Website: apple
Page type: address-validator
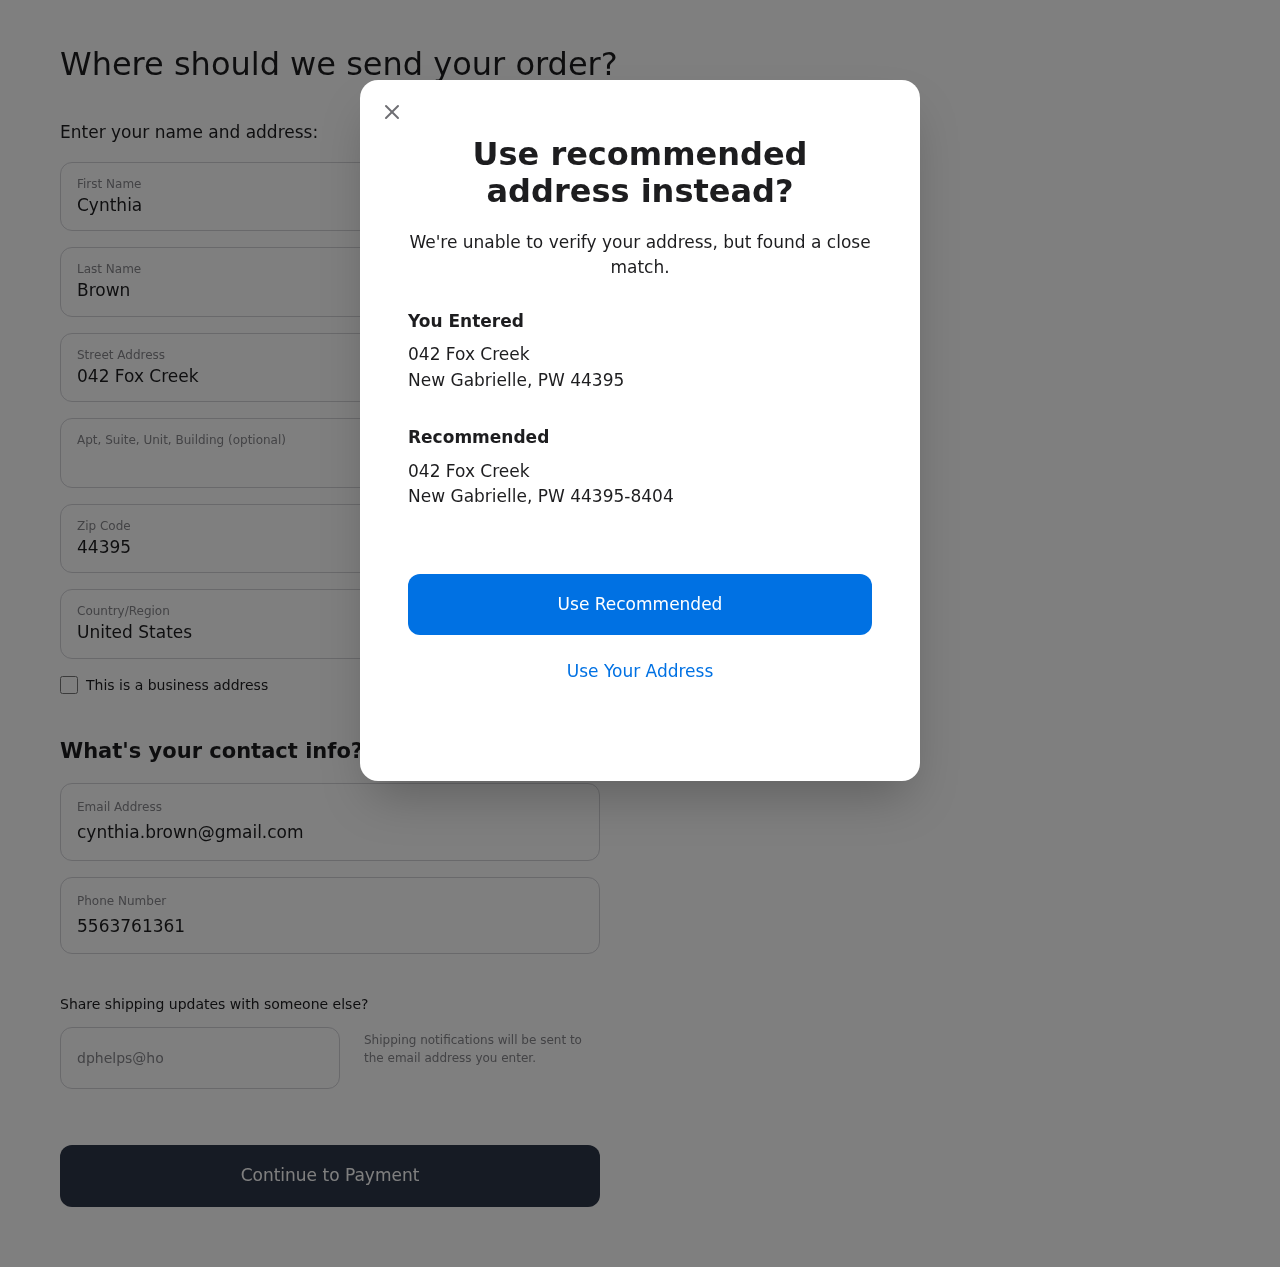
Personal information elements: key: PII_CITY
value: New Gabrielle
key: PII_COUNTRY
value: United States
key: PII_EMAIL
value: cynthia.brown@gmail.com
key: PII_FIRSTNAME
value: Cynthia
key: PII_GIFT_EMAIL
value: dphelps@hotmail.com
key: PII_LASTNAME
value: Brown
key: PII_PHONE
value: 5563761361
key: PII_POSTCODE
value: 44395
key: PII_POSTCODE_FULL
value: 44395-8404
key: PII_STATE_ABBR
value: PW
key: PII_STREET
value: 042 Fox Creek
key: PII_CITY2
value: New Gabrielle
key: PII_STATE_ABBR2
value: PW